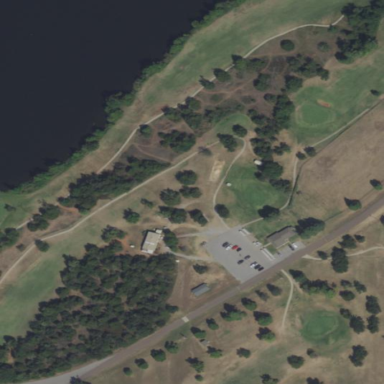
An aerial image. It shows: Grassy area designated as golf fairway.